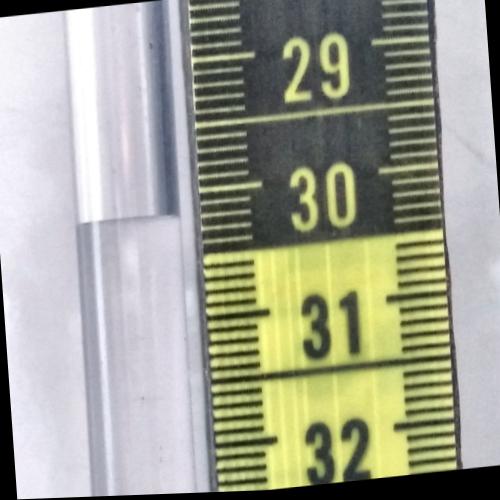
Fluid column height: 30.2 cm